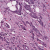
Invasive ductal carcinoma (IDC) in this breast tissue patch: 1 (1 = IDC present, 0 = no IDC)